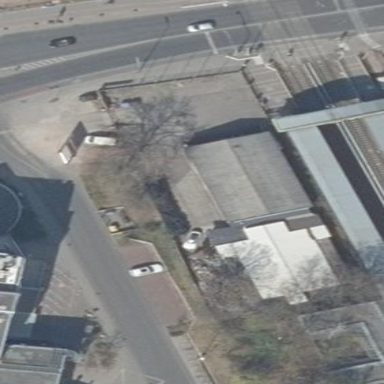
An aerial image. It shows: Shop that sells cars.